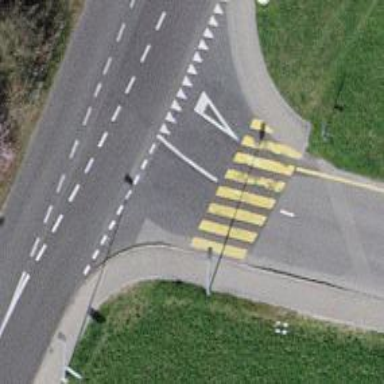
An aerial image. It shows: Zebra crossing on the road.